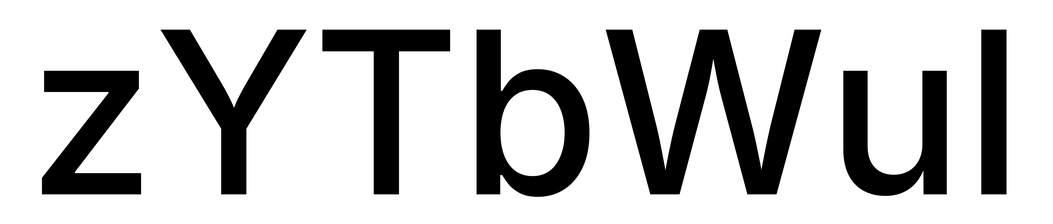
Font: Inter_Medium